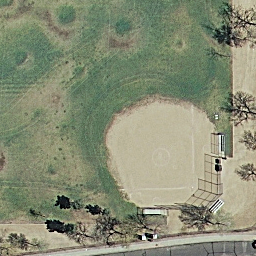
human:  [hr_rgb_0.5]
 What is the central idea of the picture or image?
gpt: baseball diamond